This grayscale texture is a bearing vibration snapshot reshaped row-by-row into a square image. Classify the bearing condition as one of: normal, inner_race, outer_race, ball.
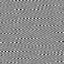
Answer: outer_race